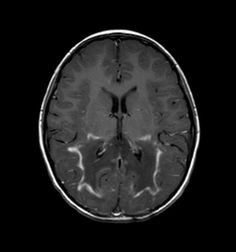
Label: notumor